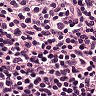
Metastatic tissue present: no